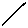
Label: line